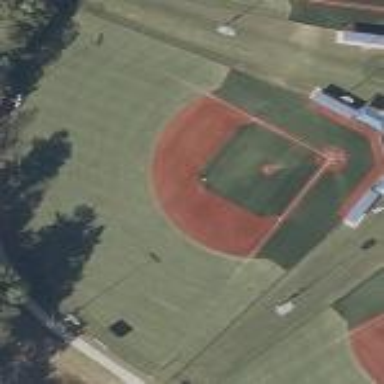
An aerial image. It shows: Baseball pitch for leisure land activities.